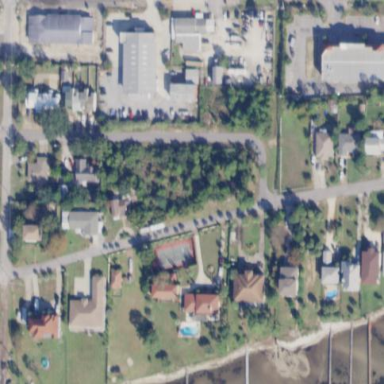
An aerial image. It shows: Single-family residential area.